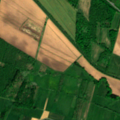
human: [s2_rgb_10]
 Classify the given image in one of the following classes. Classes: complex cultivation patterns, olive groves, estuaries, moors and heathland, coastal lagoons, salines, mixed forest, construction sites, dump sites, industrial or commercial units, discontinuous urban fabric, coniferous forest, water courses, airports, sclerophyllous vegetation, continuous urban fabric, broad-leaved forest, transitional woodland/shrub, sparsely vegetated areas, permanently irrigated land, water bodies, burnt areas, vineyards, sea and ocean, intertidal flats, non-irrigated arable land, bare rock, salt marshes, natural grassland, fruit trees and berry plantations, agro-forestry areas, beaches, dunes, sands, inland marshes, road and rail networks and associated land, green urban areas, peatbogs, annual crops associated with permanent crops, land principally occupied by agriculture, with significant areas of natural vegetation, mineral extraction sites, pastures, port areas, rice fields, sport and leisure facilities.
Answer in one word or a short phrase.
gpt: discontinuous urban fabric, non-irrigated arable land, complex cultivation patterns, land principally occupied by agriculture, with significant areas of natural vegetation, mixed forest